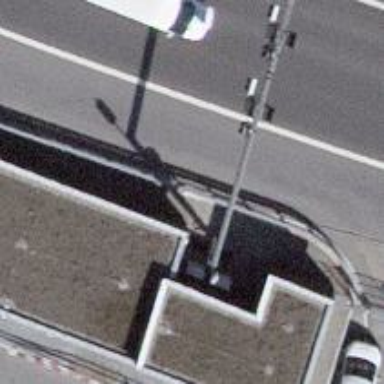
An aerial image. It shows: Street cabinet used for traffic control.